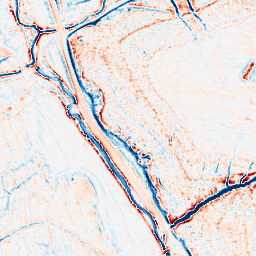
Category: edge_preserving
Decomposition family: anisotropic_diffusion
Decomposition parameters: iterations: 50
kappa: 10
gamma: 0.05
Upsampling method: sinc_blackman
Upsampling parameters: scale: 4
kernel_size: 16
Upsampling scale: 4